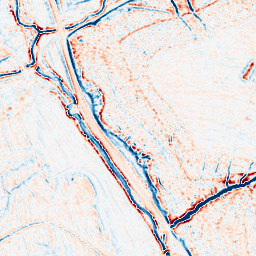
Category: edge_preserving
Decomposition family: bilateral
Decomposition parameters: d: 9
sigma_color: 100
sigma_space: 100
Upsampling method: cubic_mitchell
Upsampling parameters: scale: 8
Upsampling scale: 8